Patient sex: M
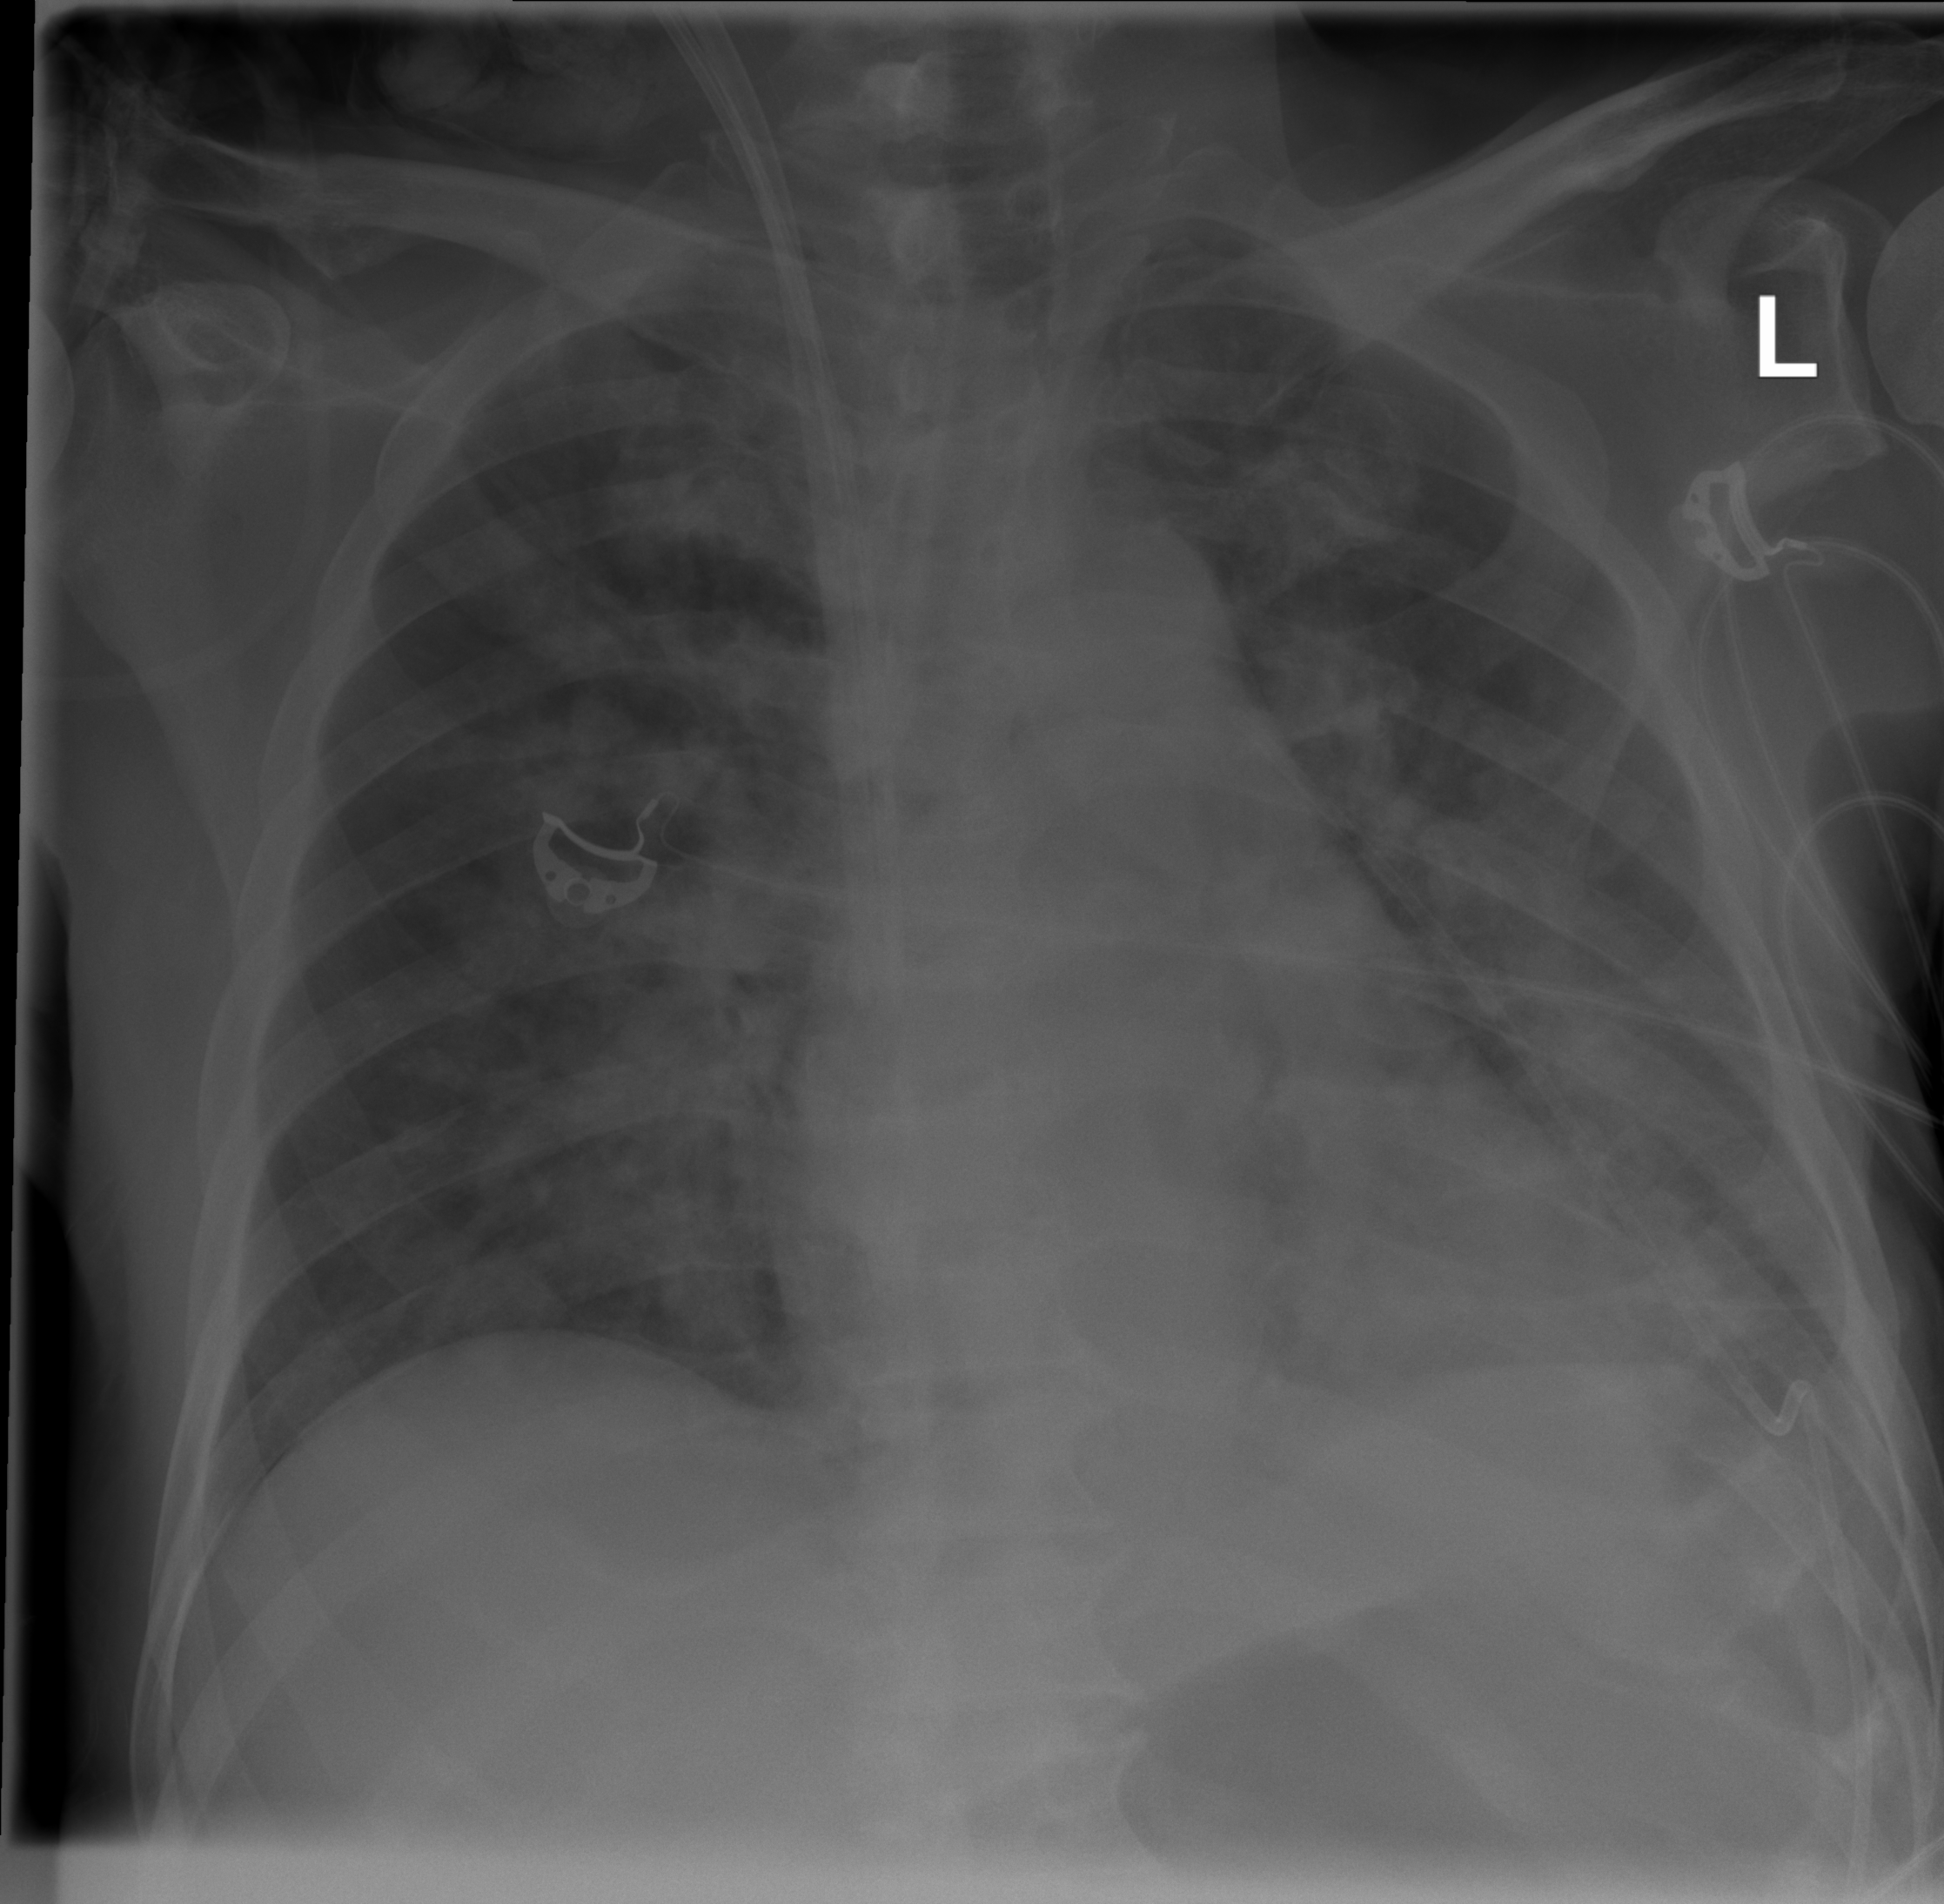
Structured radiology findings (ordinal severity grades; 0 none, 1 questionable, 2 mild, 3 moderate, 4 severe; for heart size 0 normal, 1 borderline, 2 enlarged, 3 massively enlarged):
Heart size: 0
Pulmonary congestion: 3
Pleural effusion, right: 0
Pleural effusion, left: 2
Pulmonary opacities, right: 2
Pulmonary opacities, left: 2
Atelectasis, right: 0
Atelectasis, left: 0